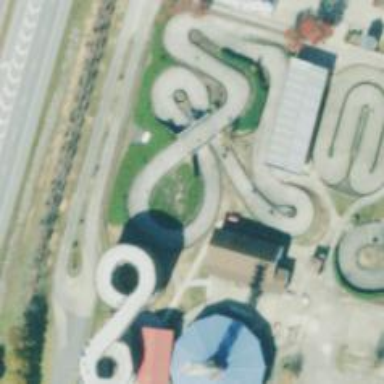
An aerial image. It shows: Karting raceway bridge.